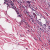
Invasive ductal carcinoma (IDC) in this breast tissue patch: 0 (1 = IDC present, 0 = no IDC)